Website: apple
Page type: payment
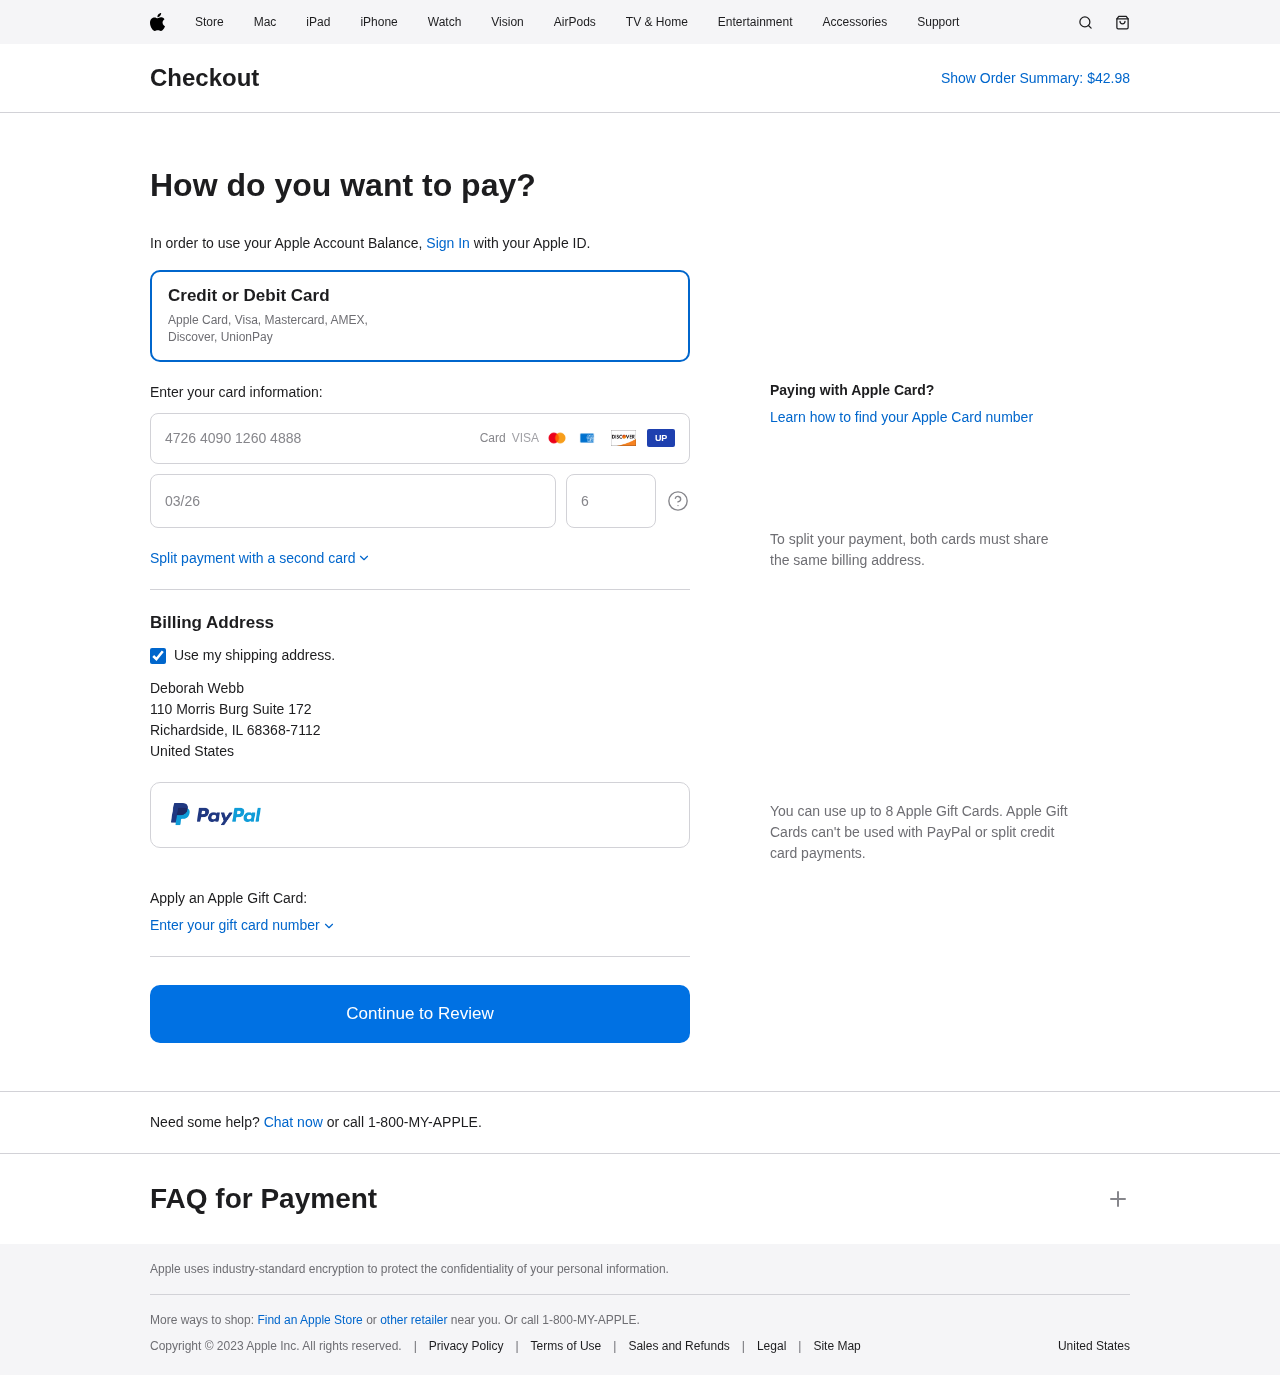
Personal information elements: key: PII_CARD_CVV
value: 655
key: PII_CARD_EXPIRY
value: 03/26
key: PII_CARD_NUMBER
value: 4726 4090 1260 4888
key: PII_COUNTRY
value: United States
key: PII_FULLNAME
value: Deborah Webb
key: PII_STREET
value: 110 Morris Burg Suite 172
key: PII_CITY_STATE_ZIP
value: Richardside, IL 68368-7112
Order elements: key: ORDER_TOTAL
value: $42.98